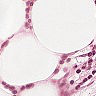
Metastatic tissue present: no